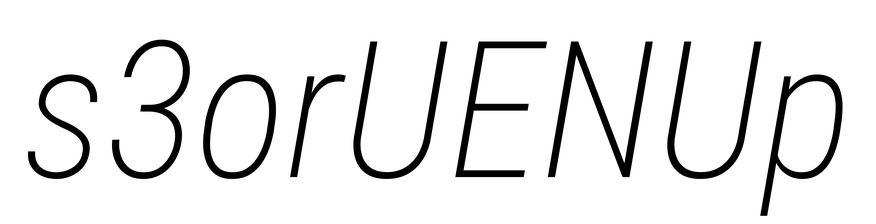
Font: Roboto-Italic_Condensed_ExtraLight_Italic